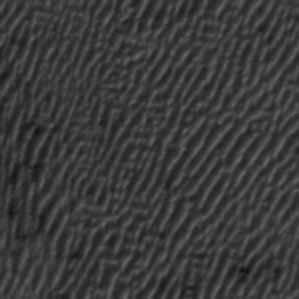
Label: frost